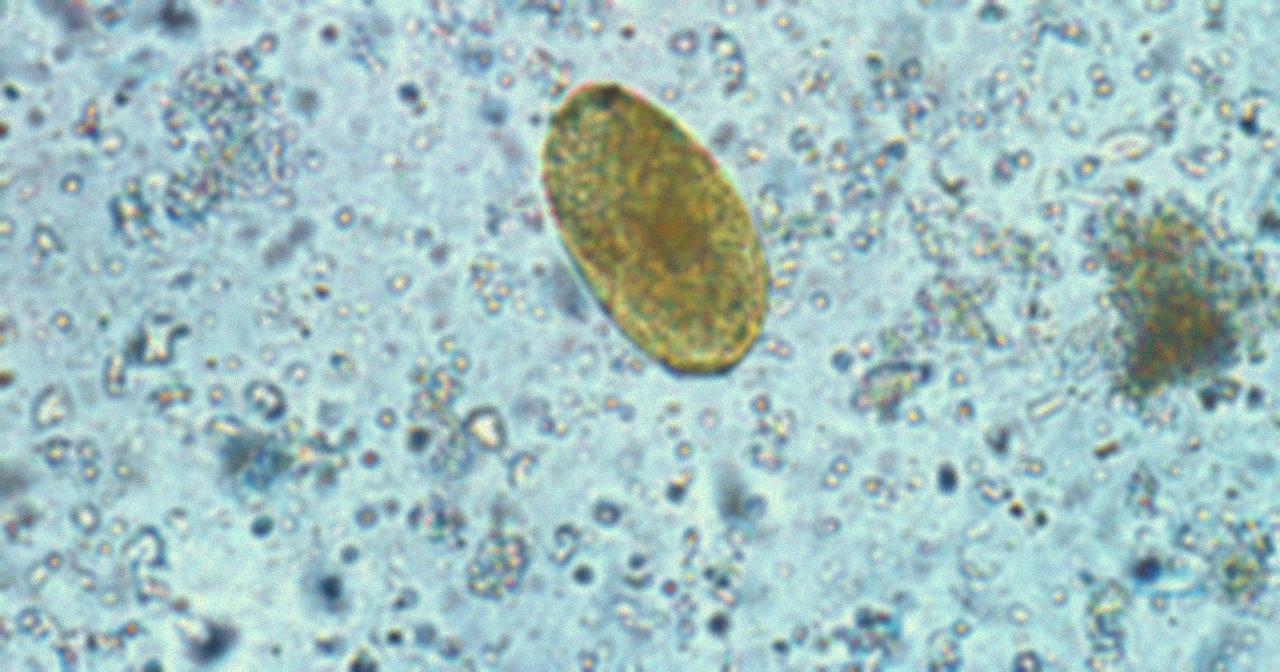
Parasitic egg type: Paragonimus spp